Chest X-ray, PA view. Patient: 28 years old, sex M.
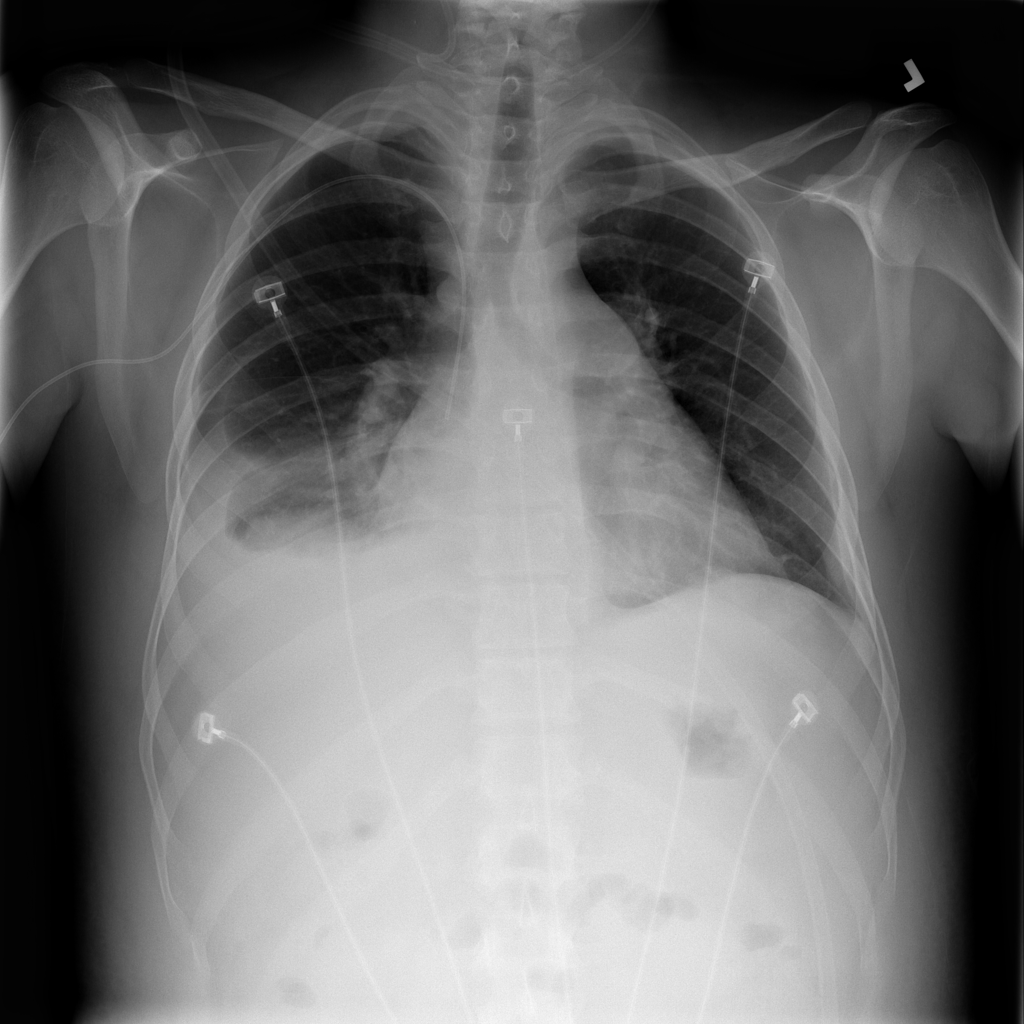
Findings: Effusion